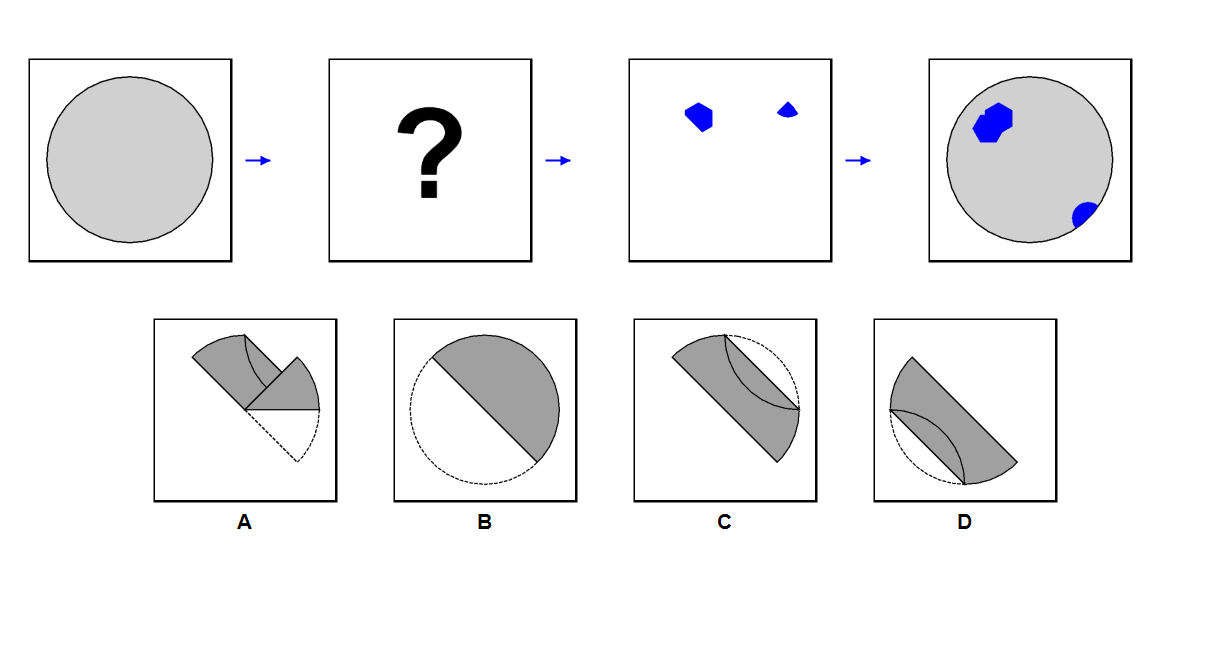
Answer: D